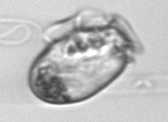
Label: Dinophysis_acuminata